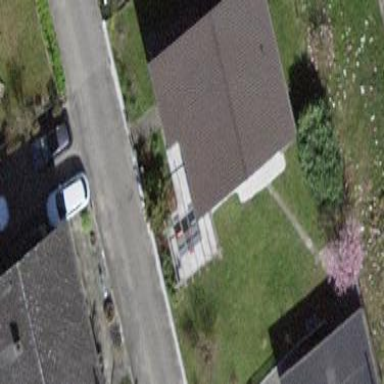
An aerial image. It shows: Building with tile roof.